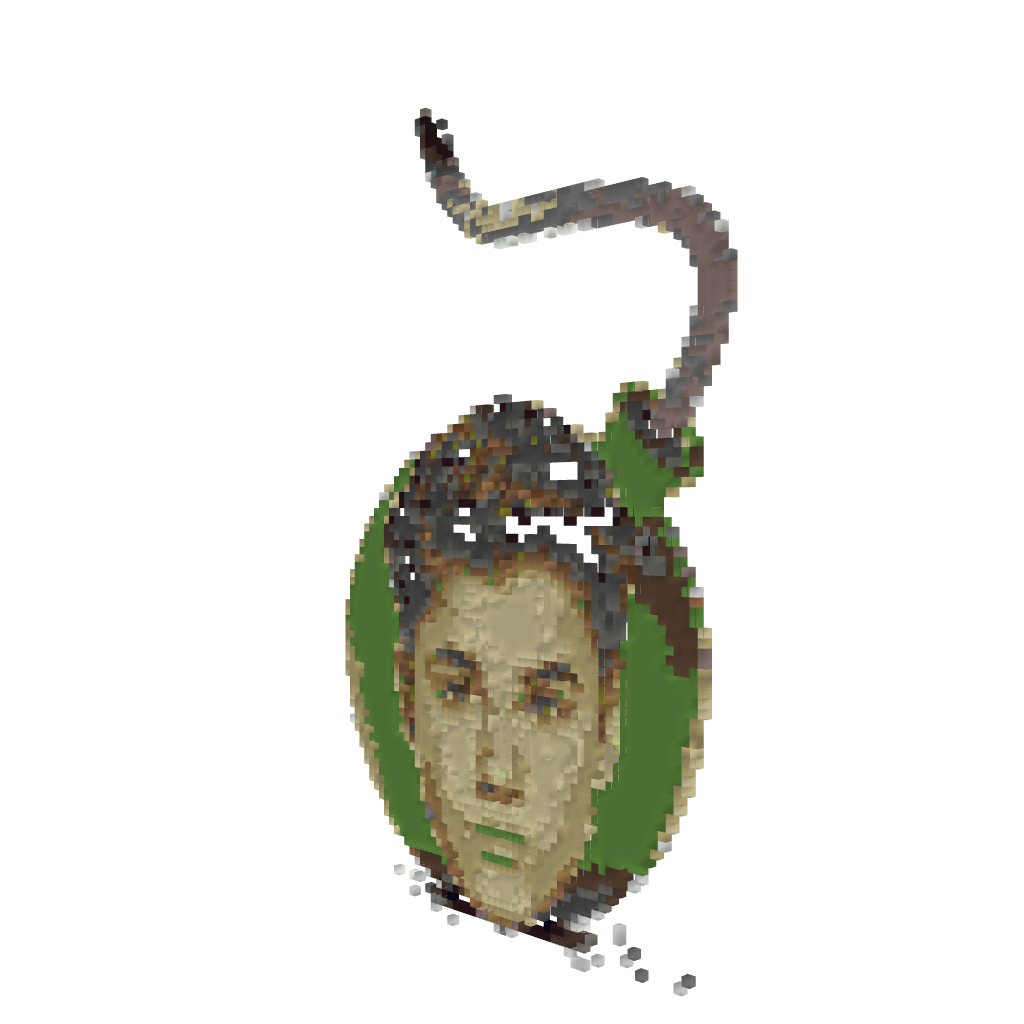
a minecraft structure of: Need something to Blow Up for Your Server? (ErnieCIII)